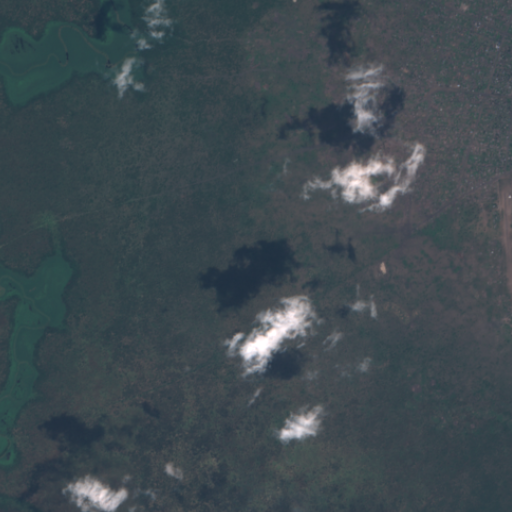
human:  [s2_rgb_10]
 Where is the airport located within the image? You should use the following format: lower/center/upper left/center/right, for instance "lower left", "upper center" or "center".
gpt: The airport is located in the center right of the image.
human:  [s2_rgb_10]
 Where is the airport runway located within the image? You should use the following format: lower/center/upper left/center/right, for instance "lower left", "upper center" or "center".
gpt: The airport runway is located in the center right of the image.
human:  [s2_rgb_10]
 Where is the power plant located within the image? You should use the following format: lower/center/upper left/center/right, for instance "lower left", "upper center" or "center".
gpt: There is no power plant in the image.